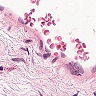
Metastatic tissue present: no